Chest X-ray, AP view. Patient: 30 years old, sex F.
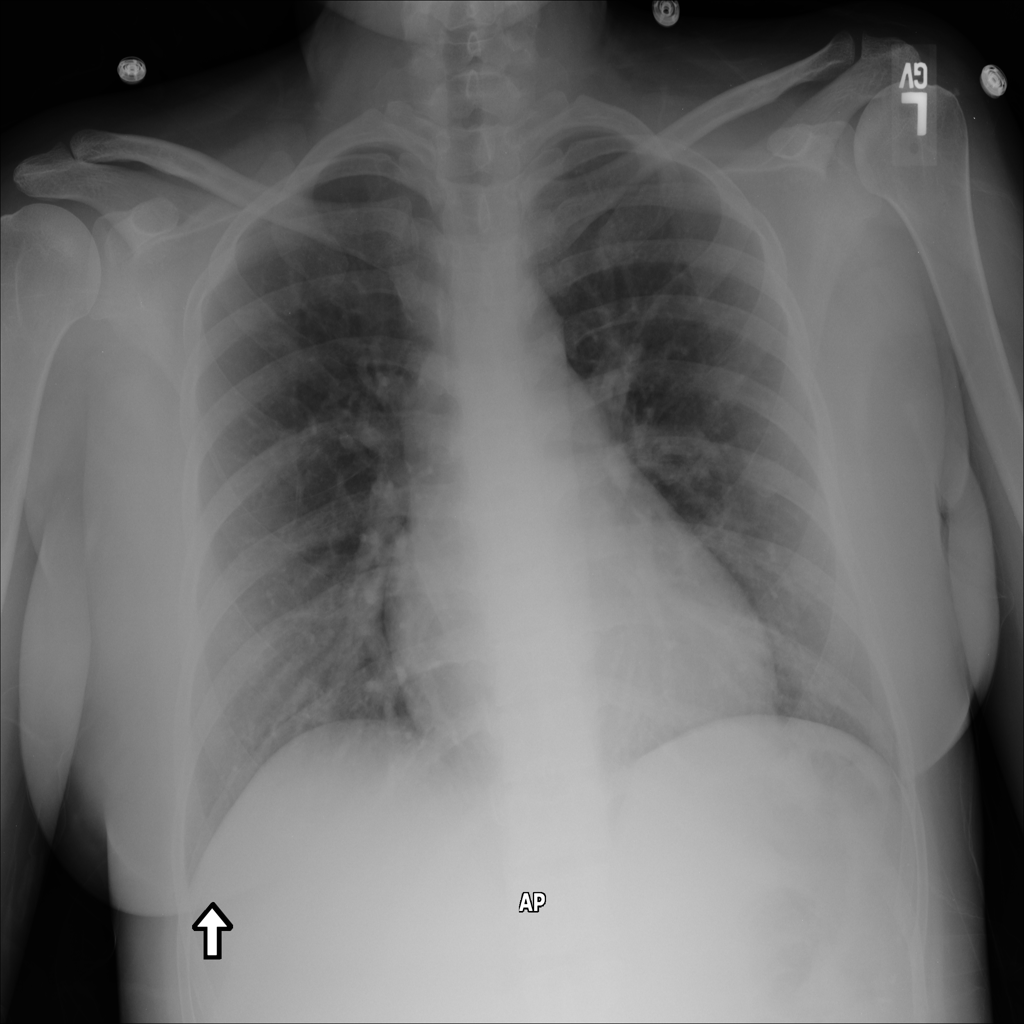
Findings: Infiltration